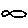
Label: fish